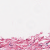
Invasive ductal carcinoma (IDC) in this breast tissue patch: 0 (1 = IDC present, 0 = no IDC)